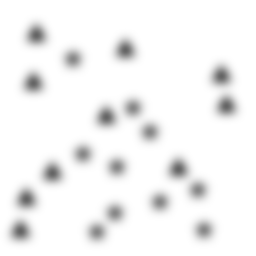
Squares: 0
Triangles: 10
Stars: 10
Total shapes: 20